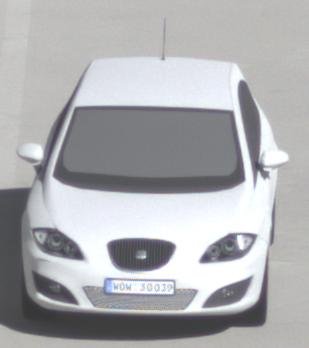
Make: SEAT
Model: Leon 1.4
Detailed model: Leon (1P)
Model produced from: 2009/04
Model produced until: 2010/08
Doors: 5
Color: white
Road condition: dry road
Daytime: morning or afternoon
Contrast: high contrast